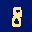
Label: 8